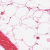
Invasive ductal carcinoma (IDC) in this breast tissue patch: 0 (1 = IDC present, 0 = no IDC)